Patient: sex M, age 49
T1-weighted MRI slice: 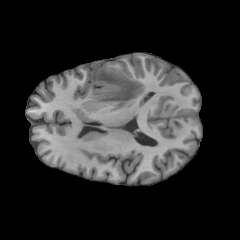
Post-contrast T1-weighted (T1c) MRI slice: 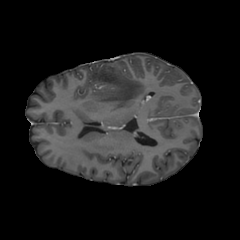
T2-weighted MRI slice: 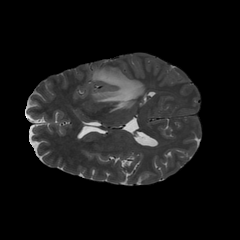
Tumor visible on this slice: yes
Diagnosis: Glioblastoma, IDH-wildtype
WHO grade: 4